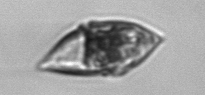
Label: Gyrodinium